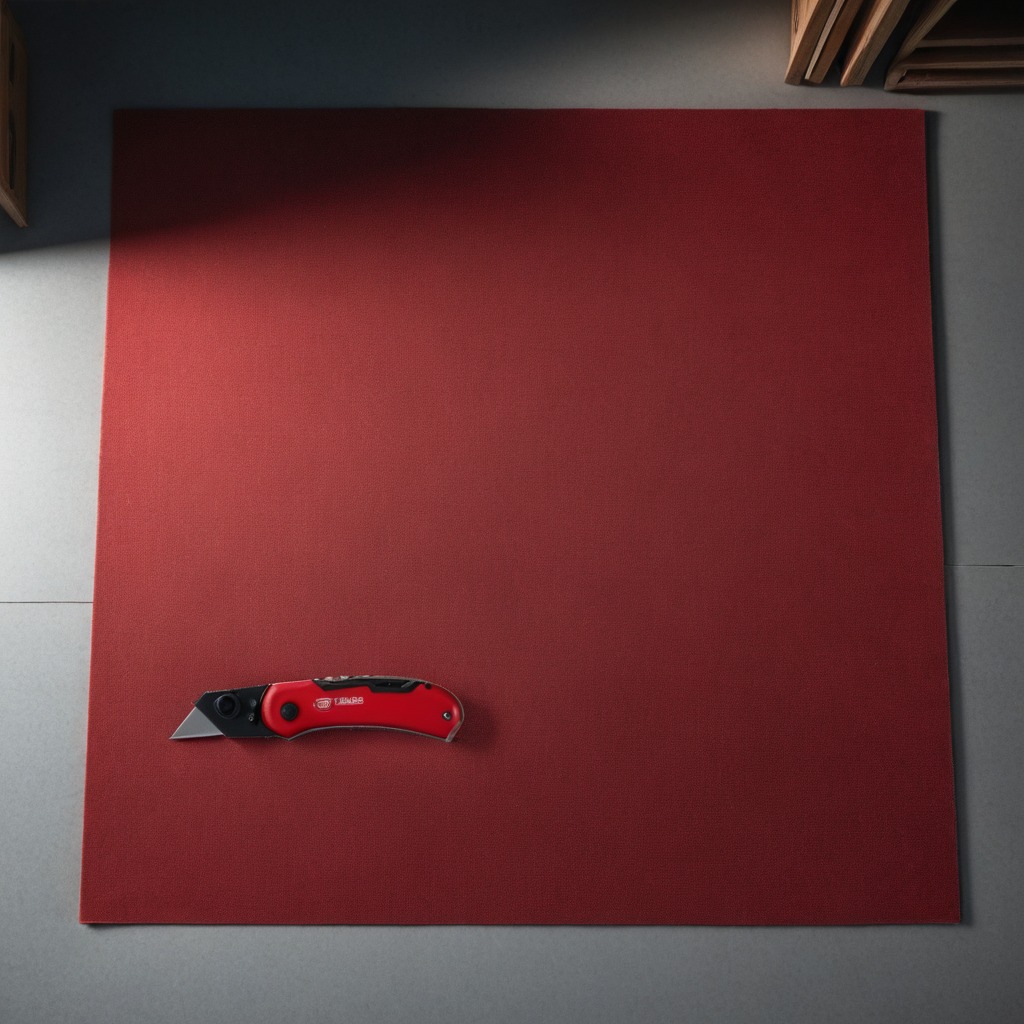
A utility knife lying on a clean granite tabletop covered with a red rubber mat inside a workshop under bright overhead lighting crisp shadows high clarity worn but beneath the mat